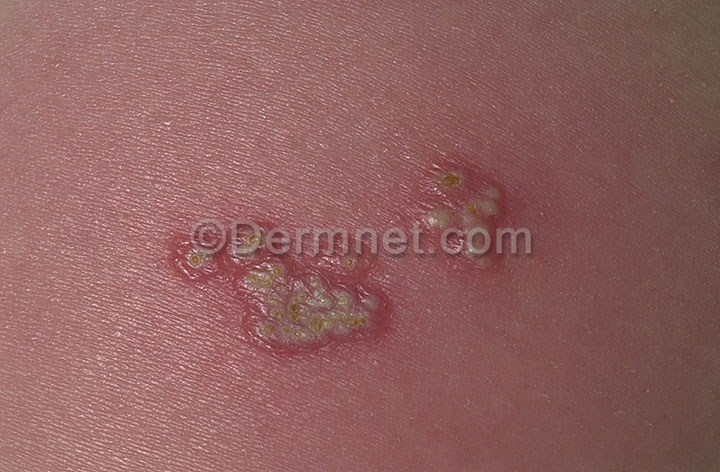
Disease: Warts Molluscum and other Viral Infections